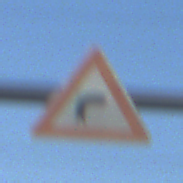
Verkehrszeichen: KurveRechts
Umgebung: Outdoor, Nature
Tageszeit: Dawn
Wetter: Clear
Licht: Natural
Jahreszeit: NotSpecified
Kontrast: LowContrast